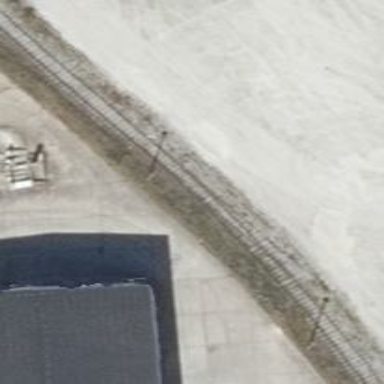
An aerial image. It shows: Disused railway spur.